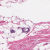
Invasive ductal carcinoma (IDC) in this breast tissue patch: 0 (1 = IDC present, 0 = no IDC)